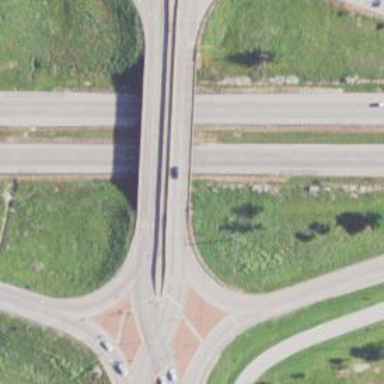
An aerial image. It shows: Bridge crossing over expressway trunk road.